Interaction volume radius: 5 \u00c5
Interaction volume height: 15 \u00c5
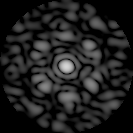
Disorder parameter: 0.6659